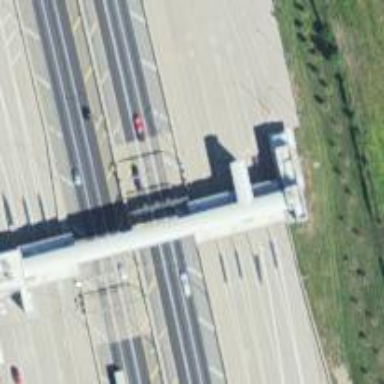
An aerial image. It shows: Toll gantry on the road.